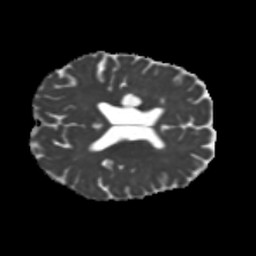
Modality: MD
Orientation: axial
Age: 53
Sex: male
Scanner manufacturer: siemens
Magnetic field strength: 3 T
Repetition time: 5.25 s
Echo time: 0.08 s